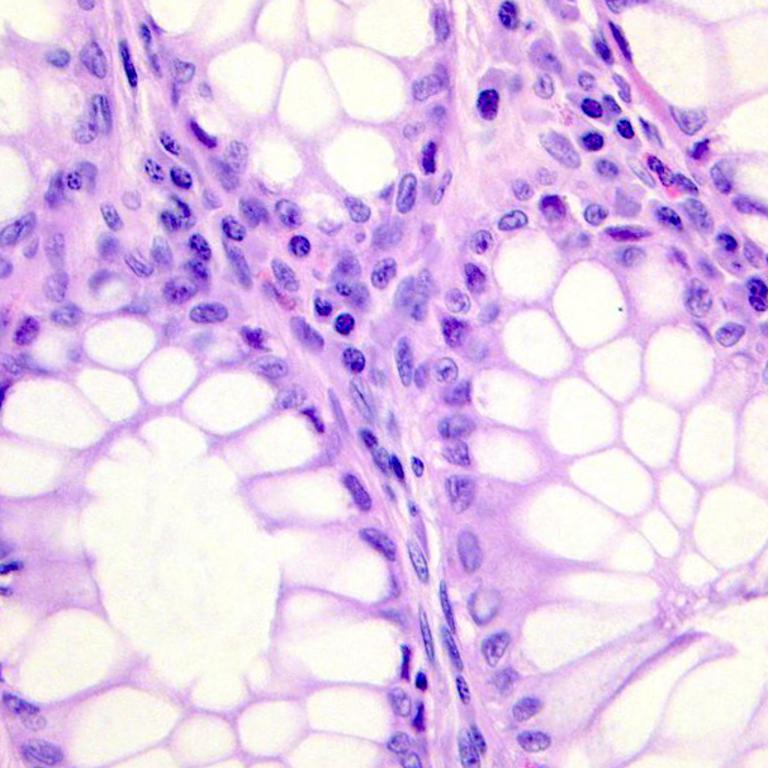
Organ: colon
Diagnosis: benign